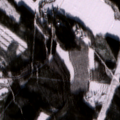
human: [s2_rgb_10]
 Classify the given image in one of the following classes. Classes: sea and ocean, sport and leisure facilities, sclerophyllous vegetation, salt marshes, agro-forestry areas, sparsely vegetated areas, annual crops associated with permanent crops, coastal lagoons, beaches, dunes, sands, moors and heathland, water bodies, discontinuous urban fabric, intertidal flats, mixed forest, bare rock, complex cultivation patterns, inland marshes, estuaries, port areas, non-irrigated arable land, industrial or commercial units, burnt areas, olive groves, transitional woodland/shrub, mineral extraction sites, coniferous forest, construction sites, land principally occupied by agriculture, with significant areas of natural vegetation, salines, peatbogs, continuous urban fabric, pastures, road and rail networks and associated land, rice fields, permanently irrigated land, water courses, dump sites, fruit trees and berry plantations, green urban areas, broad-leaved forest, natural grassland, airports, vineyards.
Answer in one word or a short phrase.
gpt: non-irrigated arable land, land principally occupied by agriculture, with significant areas of natural vegetation, mixed forest, transitional woodland/shrub